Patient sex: F
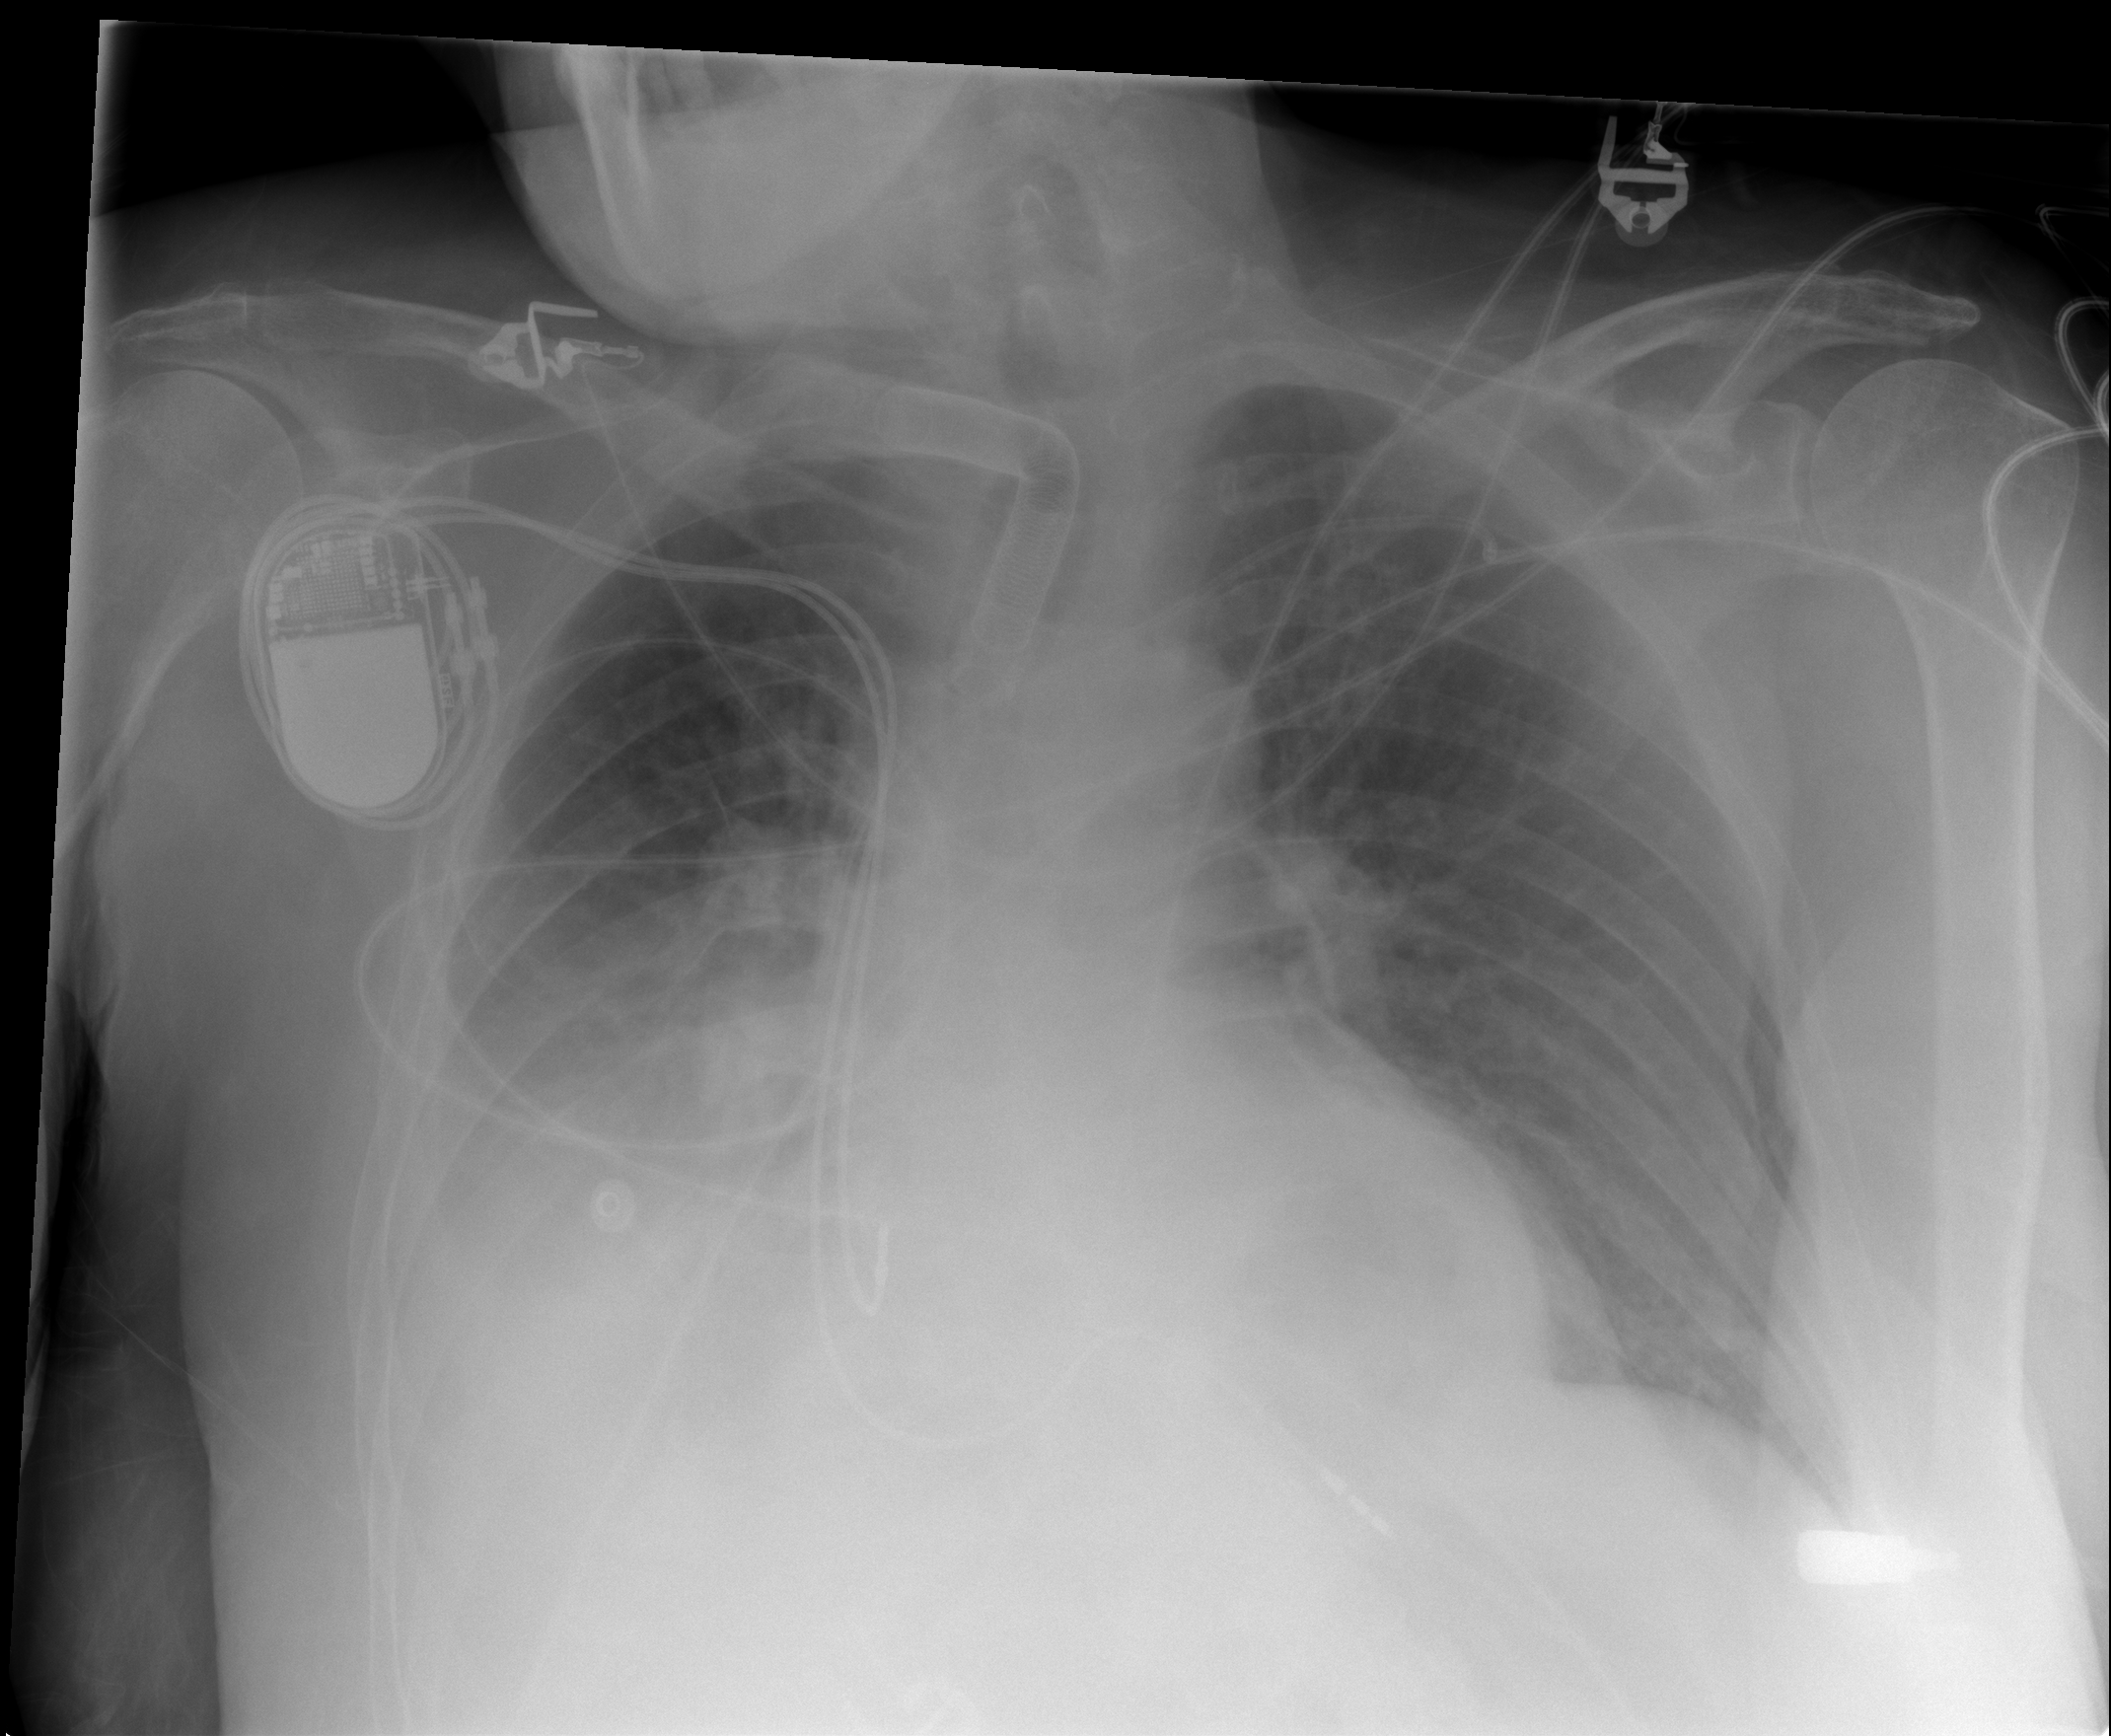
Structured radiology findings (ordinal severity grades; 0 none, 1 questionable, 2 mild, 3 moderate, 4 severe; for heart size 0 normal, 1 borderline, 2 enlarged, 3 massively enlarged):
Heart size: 2
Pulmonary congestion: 2
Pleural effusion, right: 3
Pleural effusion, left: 2
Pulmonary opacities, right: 0
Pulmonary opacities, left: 0
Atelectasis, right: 3
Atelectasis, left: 2